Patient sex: M
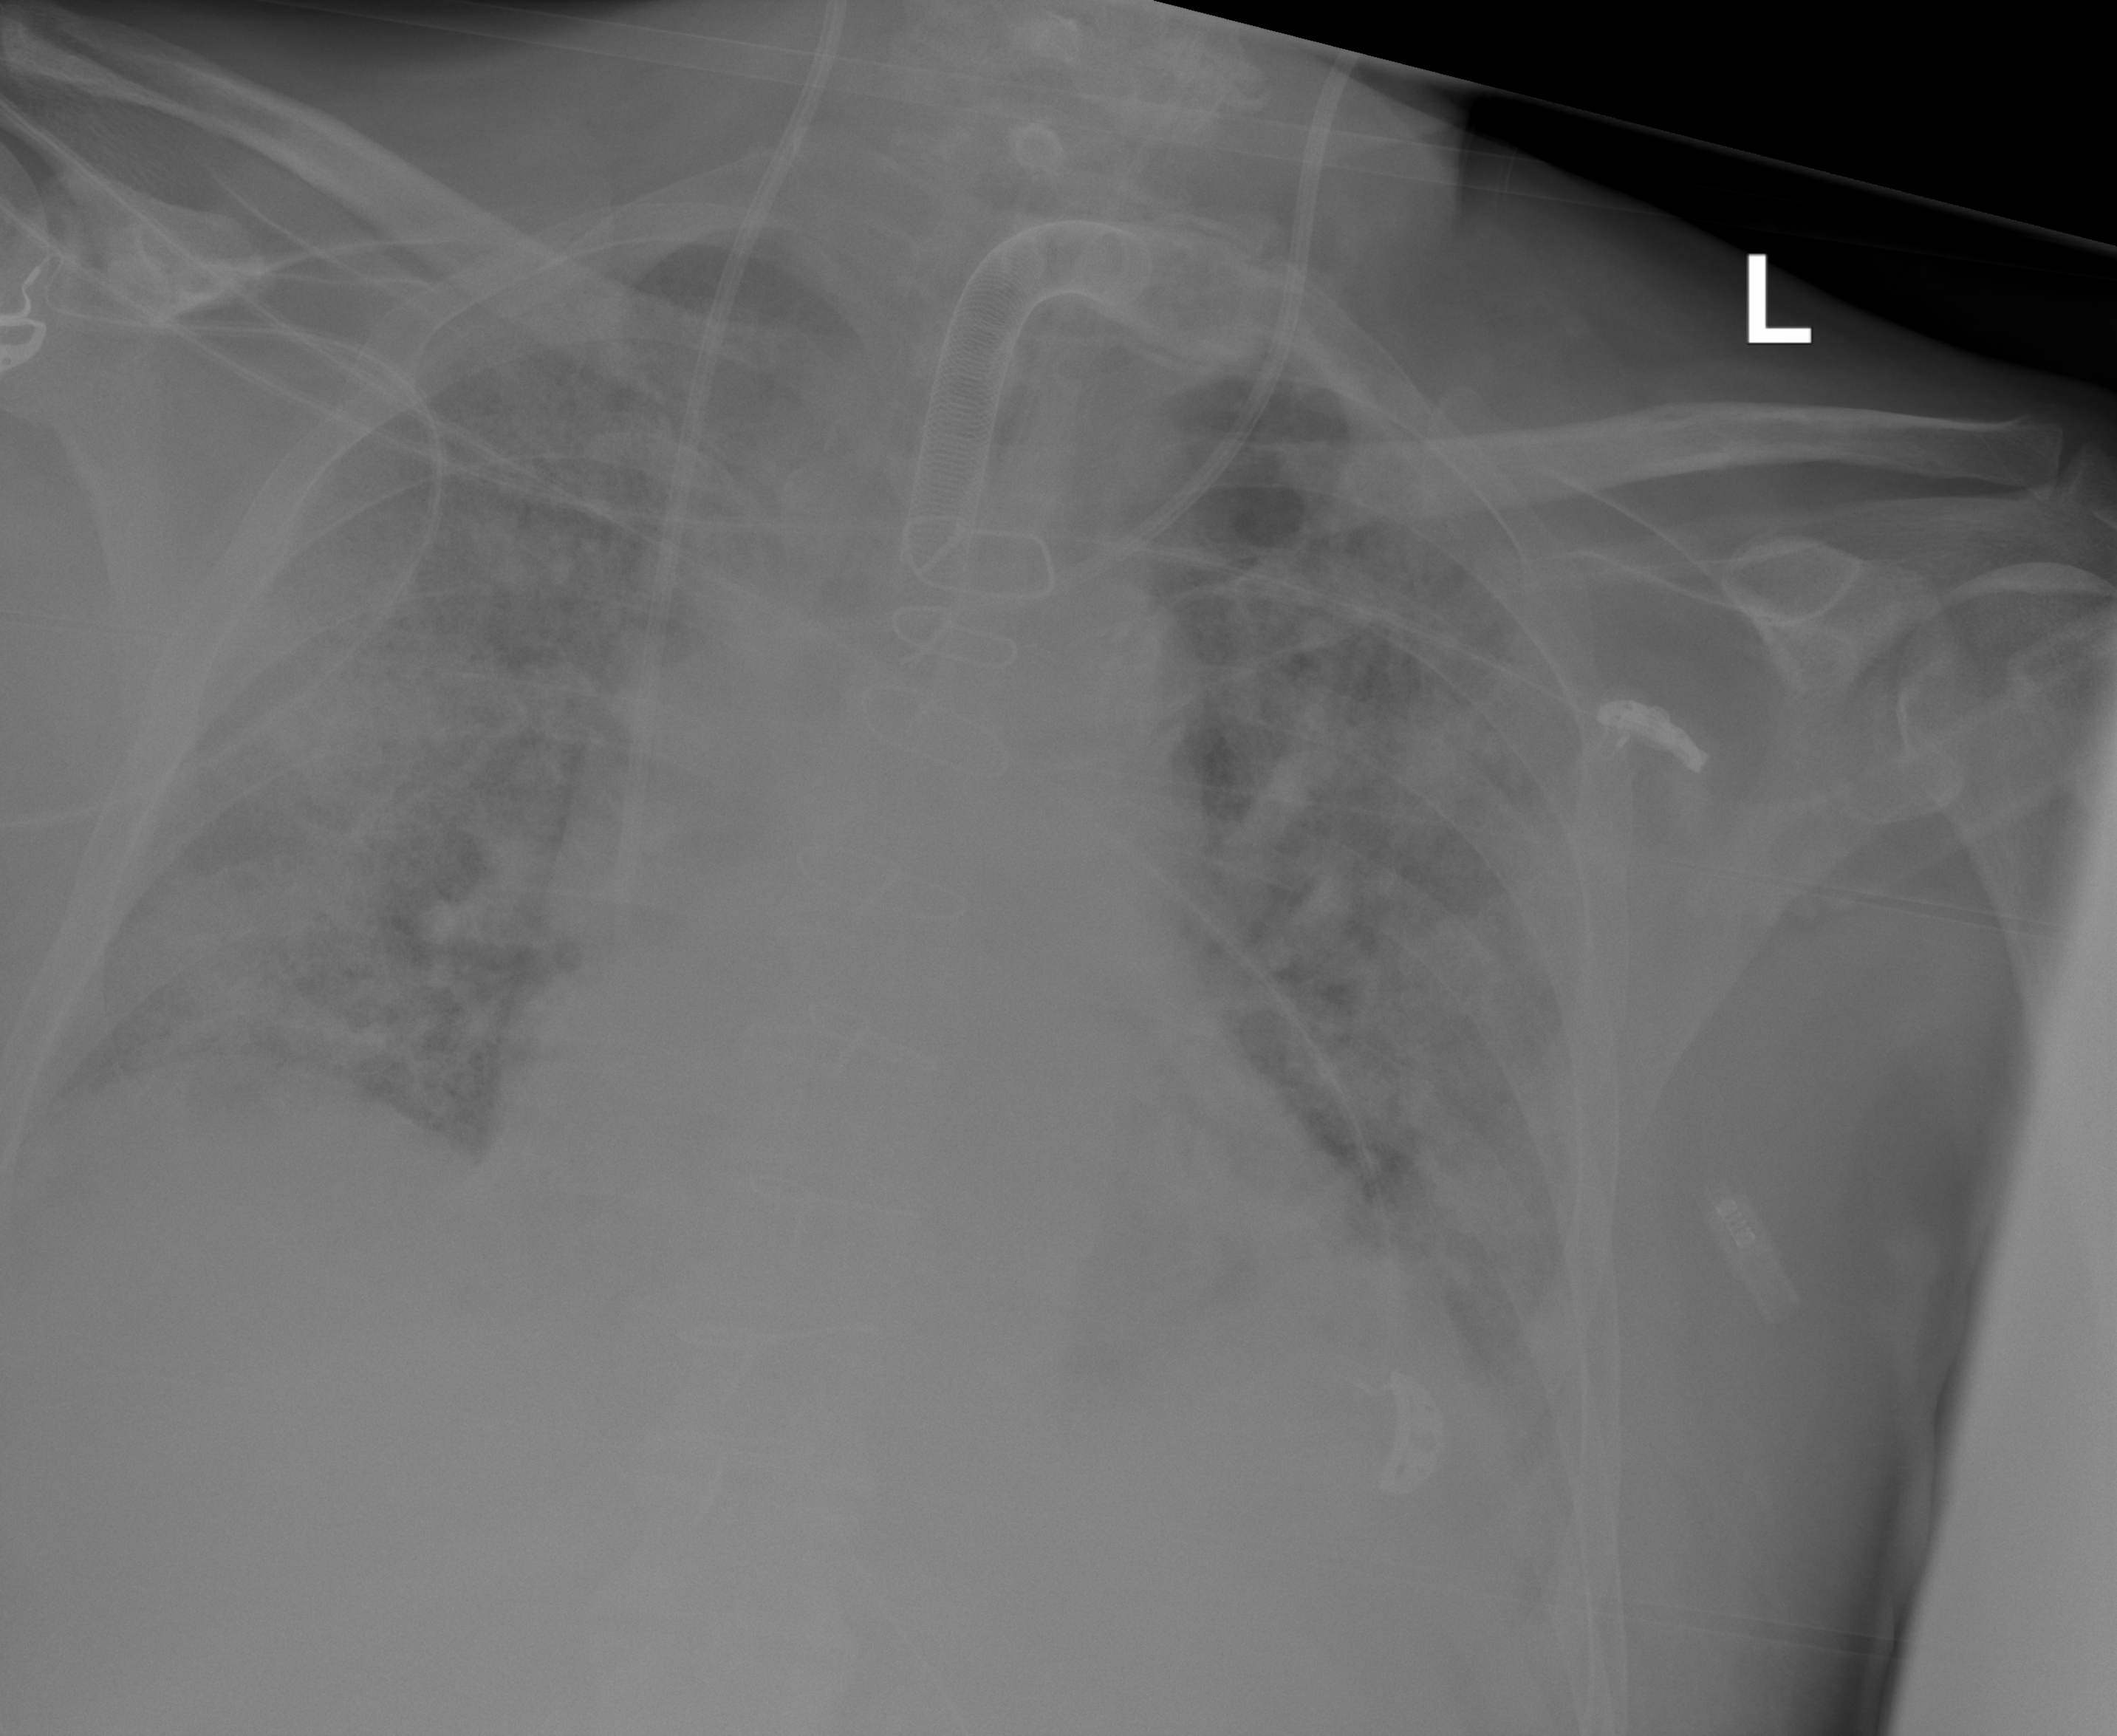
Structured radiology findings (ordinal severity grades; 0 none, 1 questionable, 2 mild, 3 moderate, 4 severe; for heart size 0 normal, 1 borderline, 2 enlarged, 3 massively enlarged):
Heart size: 2
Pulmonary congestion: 3
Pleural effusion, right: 1
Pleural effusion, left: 1
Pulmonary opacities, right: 3
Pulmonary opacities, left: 3
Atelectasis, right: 2
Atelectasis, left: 2